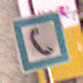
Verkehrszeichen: Fernsprecher
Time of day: MorningAfternoon
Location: Outdoor (Urban)
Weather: Clear
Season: NotSpecified
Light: Natural